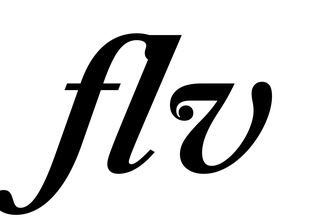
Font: LibreCaslonText-Italic_SemiBold_Italic